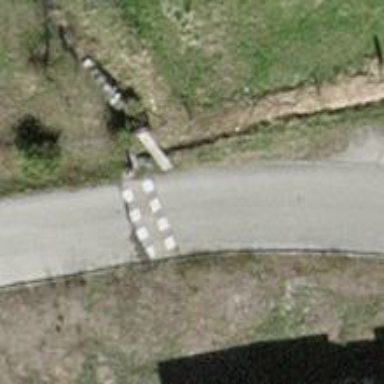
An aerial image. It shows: Bump for traffic calming.